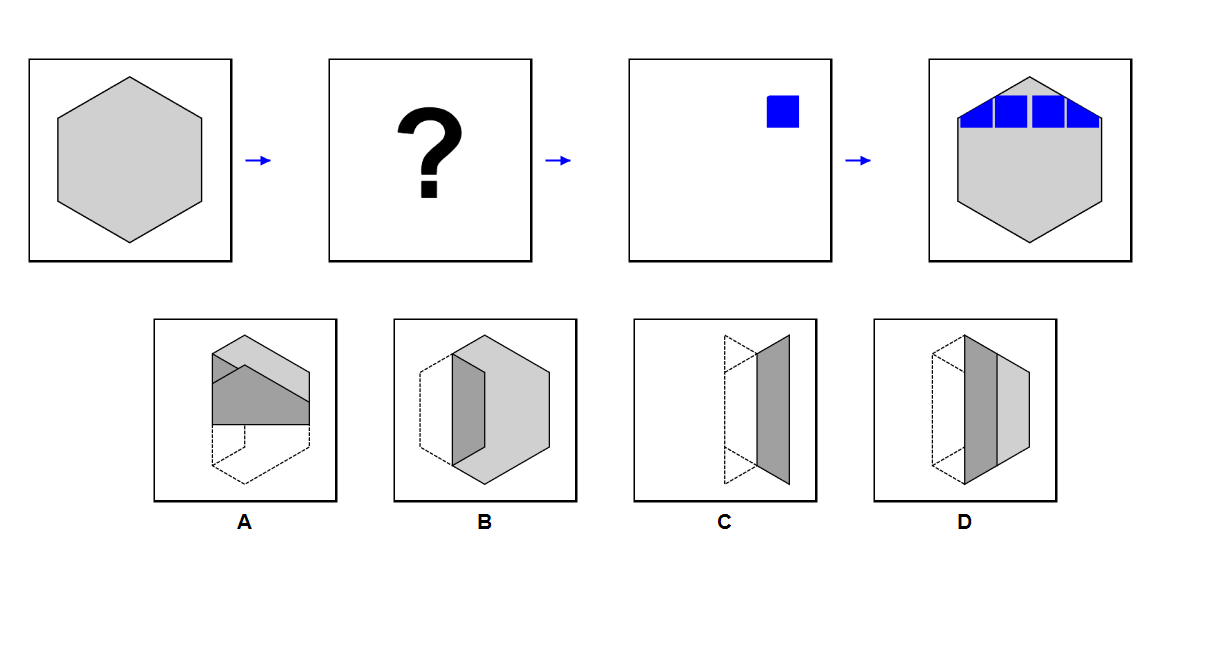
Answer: A